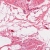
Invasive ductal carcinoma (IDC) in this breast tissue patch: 0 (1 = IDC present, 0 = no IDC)